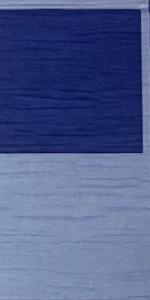
Label: Empty